【题型】填空题　【知识点】解析几何　【难度】easy
已知 $F_1$、$F_2$ 分别是椭圆 $\Gamma: \frac{x^2}{a^2} + \frac{y^2}{4} = 1 (a > 2)$ 的左、右焦点，A 是 $\Gamma$ 短轴的顶点，直线 $l$ 经过点 $F_1$ 且与 $\Gamma$ 交于 $B$、$C$ 两点，若 $l$ 垂直平分线段 $AF_2$，则 $\triangle ABC$ 的周长是\_\_\_\_\_\_\_\_.
【解答】

\noindent \textbf{【答案】} $\boldsymbol{\dfrac{16\sqrt{3}}{3}}$

\vspace{0.2cm}
\noindent \textbf{【分析】} 根据已知画出图形，利用中垂线的性质、椭圆的定义与性质以及两直线垂直进行计算求解.

\vspace{0.2cm}
\noindent \textbf{【详解】}

如图，因为$l$垂直平分线段$AF_2$，所以$CA=CF_2$,$BA=BF_2$，
由椭圆定义可知，$\triangle ABC$的周长为$4a$，
由题可知，$A(0,2)$，$F_1(-c,0)$，$F_2(c,0)$，所以$M\left(\dfrac{c}{2},1\right)$，
所以$k_{MF_1}=\dfrac{1-0}{\dfrac{c}{2}+c}=\dfrac{2}{3c}$，$k_{AF_2}=\dfrac{2-0}{0-c}=-\dfrac{2}{c}$，
因为$l$垂直平分线段$AF_2$，所以$k_{MF_1}\cdot k_{AF_2}=\dfrac{2}{3c}\cdot\left(-\dfrac{2}{c}\right)=-1$，解得$c^2=\dfrac{4}{3}$，
因为$a^2=b^2+c^2$，所以$a=\dfrac{4\sqrt{3}}{3}$，所以$\triangle ABC$的周长为$4a=\dfrac{16\sqrt{3}}{3}$.
故答案为：$\boldsymbol{\dfrac{16\sqrt{3}}{3}}$

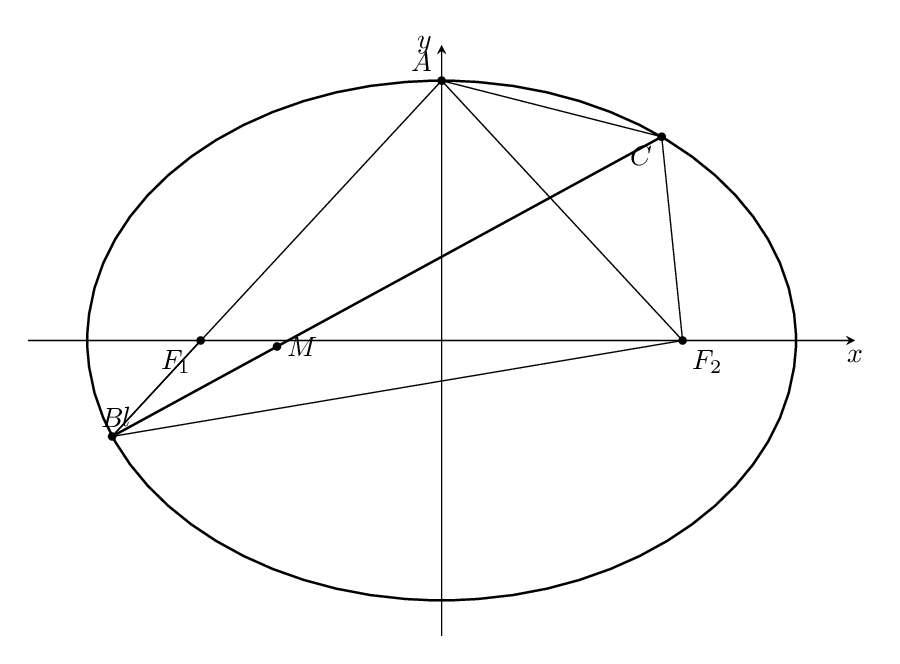